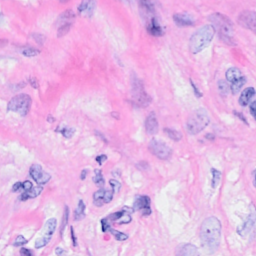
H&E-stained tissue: Breast